Question: Using Jquery Mobile, I am trying to emulate what quora has done with its "Add Question" button. The Add Question button is a simple floating '' aligned centrally in the bottom.

To emulate the same for my app I have created a transparent footer with ui-grid-b and placed the plus icon in the block-b
'''
<div data-theme="a" data-role="footer" data-position="fixed">
<h3>
<div class="ui-grid-b">
<div class="ui-block-a" style="text-align: left;"></div>
<div class="ui-block-b" style="text-align: center;">
<a href="#" data-role="button" data-icon="flat-plus" class="ui-nodisc-icon"></a>
</div>
<div class="ui-block-c" style="text-align: right;"></div>
</div><!-- /grid-a -->
</h3>
</div>
'''
With the theme background-color: rgba(0, 0, 0, 0); I do have a plus mark in the bottom, but nothing close to what Quora has been able to do.
My solution does not allow the users to touch and slide anywhere in the footer - while the quora app has no such qualms. The plus button is almost an island of its own. How can I achieve something like this with JQM?
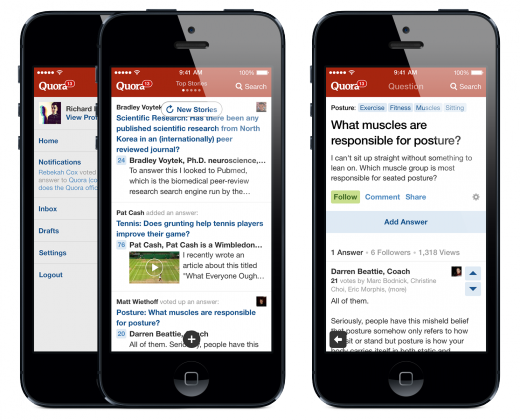
Answer: Instead of using a footer, just use an inline button and then add some CSS to center it and fix it to the bottom of the page:
Button markup (added bottomCenter class):
'''
<a href="#" class="ui-btn ui-btn-inline ui-btn-b ui-icon-plus ui-btn-icon-notext ui-corner-all bottomCenter">Add</a>
'''
CSS for bottomCenter class:
'''
.bottomCenter {
position: fixed;
z-index: 9999;
bottom: 4px;
left: 50%;
margin: 0;
margin-left: -15px;
}
'''
A high z-index keeps it floating above other content, the rest sets the position to fixed at bottom center.
> Here is a <URL>